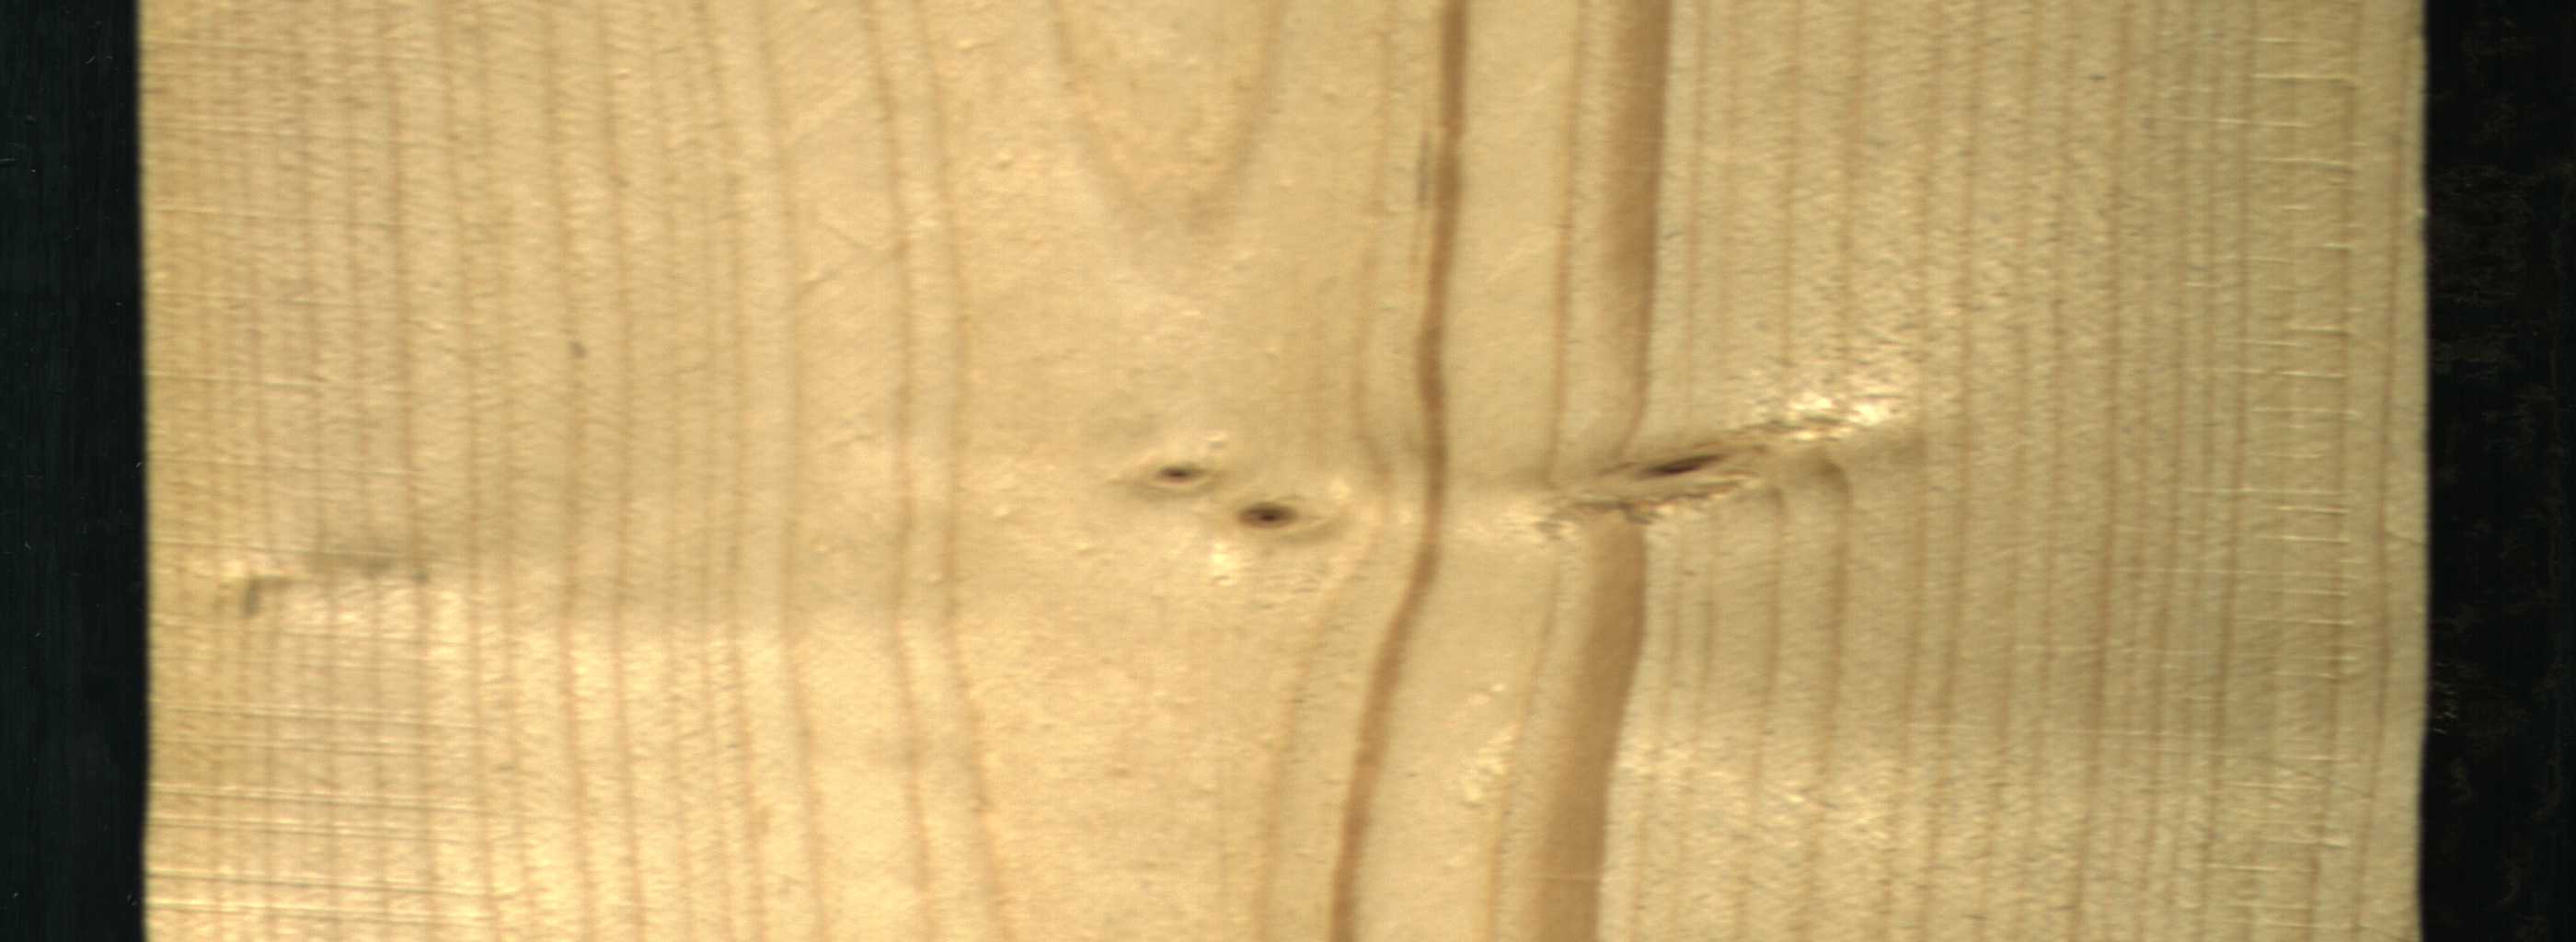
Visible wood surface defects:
Live_Knot
Live_Knot
Live_Knot